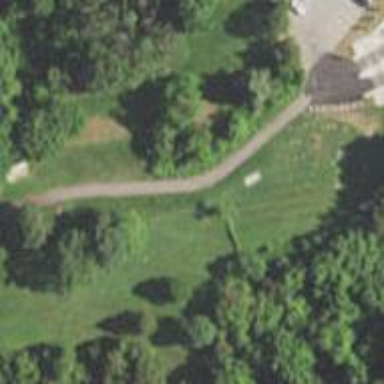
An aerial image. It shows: Disc golf course on grassland.